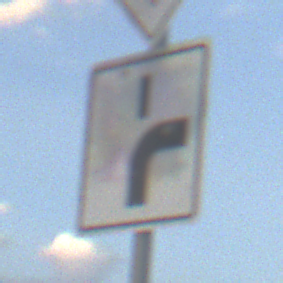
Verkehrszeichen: VerlaufVorfahrtsstrasse8
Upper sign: Vorfahrtsstrasse
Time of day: SunriseSunset
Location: Outdoor (Nature)
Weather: PartlyCloudy
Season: NotSpecified
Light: Natural